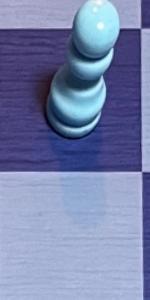
Label: Empty